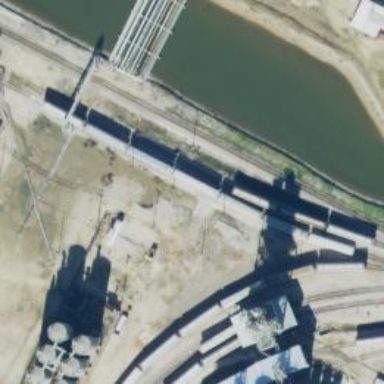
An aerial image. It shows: Rail spur service.